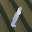
Label: 1